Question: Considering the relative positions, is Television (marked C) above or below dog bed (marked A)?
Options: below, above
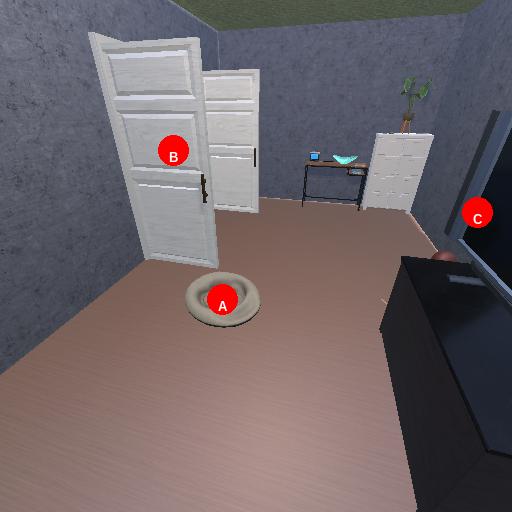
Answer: below